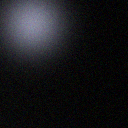
Screen state: off